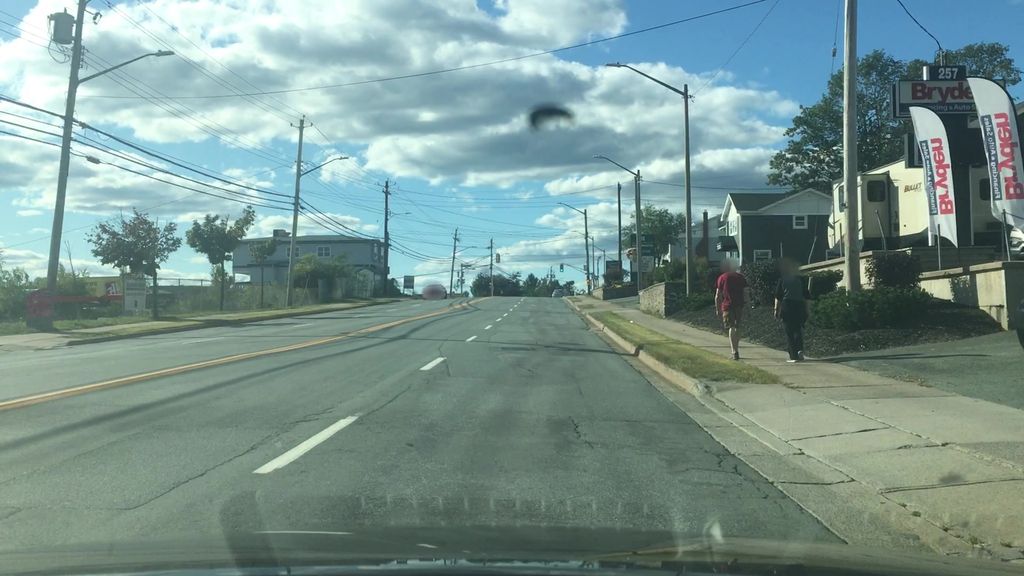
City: halifax